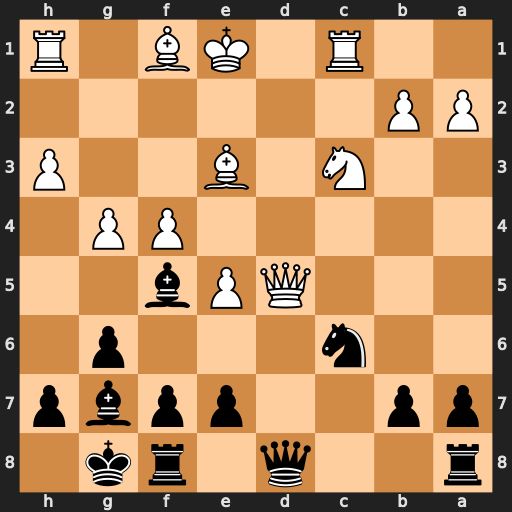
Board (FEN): r2q1rk1/pp2ppbp/2n3p1/3QPb2/5PP1/2N1B2P/PP6/2R1KB1R
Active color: b
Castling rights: K
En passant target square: -
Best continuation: Qxd5 Nxd5 Be4